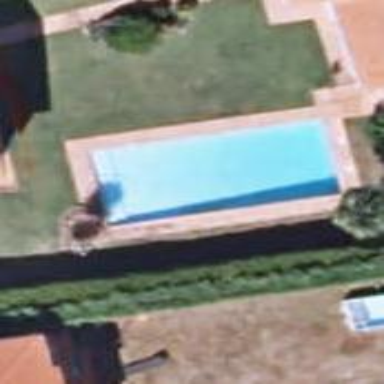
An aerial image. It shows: Swimming pool located in leisure land.